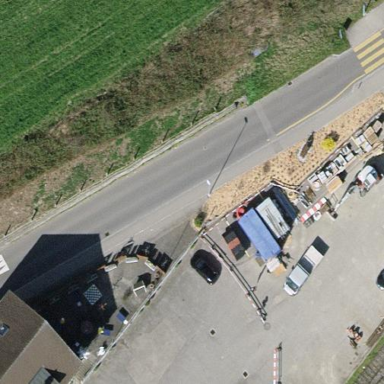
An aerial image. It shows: Parking area with asphalt surface.